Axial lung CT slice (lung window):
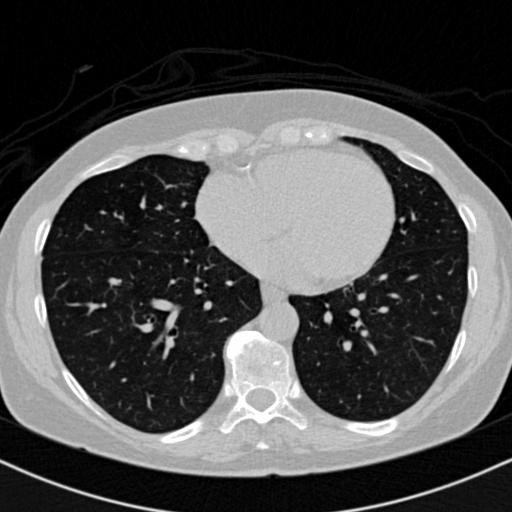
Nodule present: no